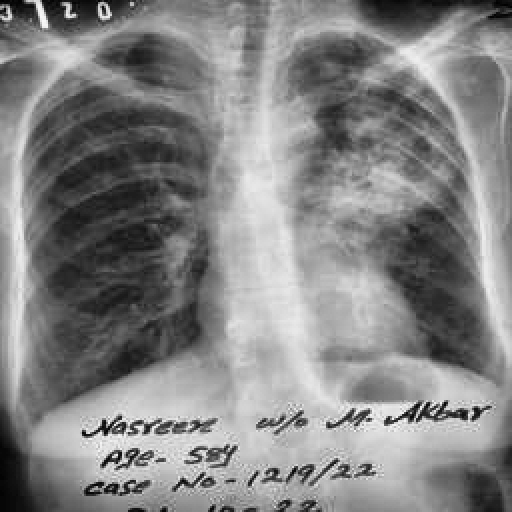
Finding: TUBERCULOSIS